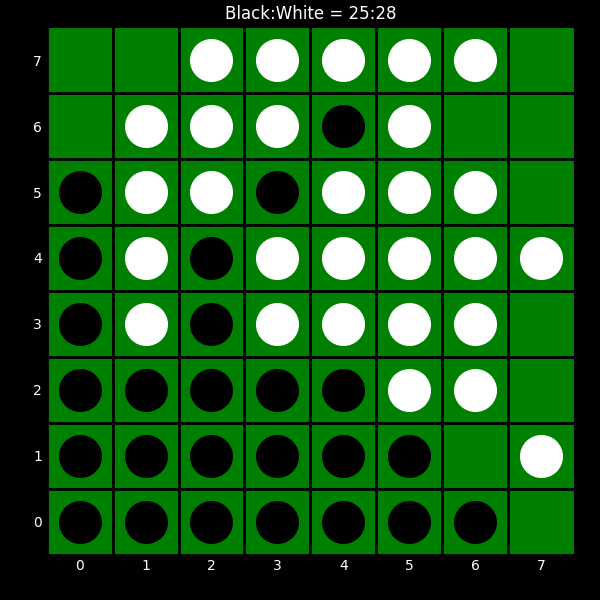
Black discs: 25
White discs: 28